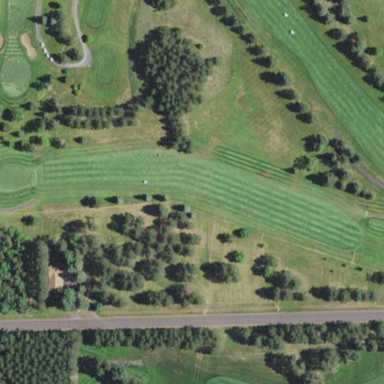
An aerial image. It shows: Rough grassy area used for golf.